Question:
Can i get an explanation for the 'for each' loop, because it doesn't make much sense to me. Particularly, what do STANDARDIZE-APART() and the second last line do?
which is 'FOL_BC_ASK(KB,[p1...,pn|REST(goals)],COMPOSE(@',@)) U ans'
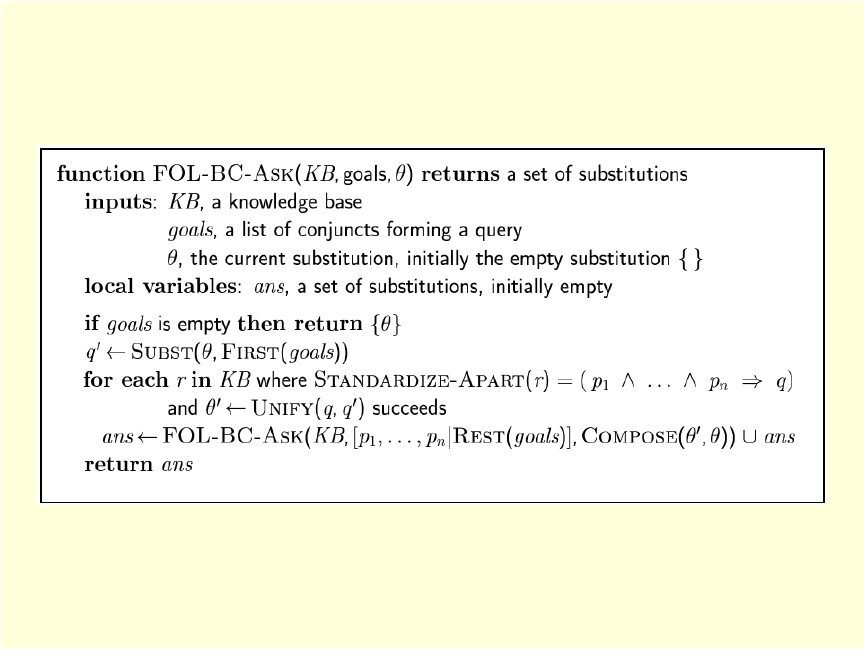
Answer: r is an FOL sentence in the knowledge base.
Among other things, an FOL sentence may contain quantifiers and variables.
For any FOL sentence, there is a simplified form of it, in a variety of forms like CNF (Conjunctive Normal Form) (Horn clauses are similar), which this algorithm operates on. A CNF-style simplification is restricted to a specific, limited set of operators and generally results in an expanded statement compared to the original (sometimes substantially longer). CNF does not use quantifiers, though variables are allowed.
Quantifiers are the operators "for-all" (universal), and "there-exists" (existential). Each quantifier takes a variable (or list of variables) and a single (sub) statement over which the variables introduced (in the list) are quantified. These variables are said to be bound, (in the quantified expression). .
CNF does not allow for explicitly expressed quantifiers nor does it provide for multiple or separate scopes for variables! So not only do the quantifiers have to be eliminated, but the scopes for the variables must be eliminated as well (or collapsed to a single scope). (The scopes are pretty easy to eliminate and so this is done first.)
When a single statement contains multiple quantifiers, it is perfectly acceptable in FOL for the same variable name to be reused in a quantifier having disjoint scope. Thus, the following single (though compound) statement is an acceptable one in FOL :
'''
(there-exists(x) (Father(x,Joe))) AND (there-exists(x) (Mother(x,Joe)))
'''
which says there is some x who is the father of Joe, and there is some x (a different x) who is the mother of Joe.
In the above statement, the variable x is introduced twice, though the two distinct uses of it are actually unrelated! However, because x is used twice, when we read and interpret or manipulate and transform this statement, we must remain aware of the two separate scopes (or else our transformations will sometimes fail to be equivalent). This is true in general of any FOL statement, meaning that we need to be aware of scoping for the purposes of interpretation and manipulation of a general FOL statement.
The following statement is equivalent from a logical perspective, but does not use x twice:
'''
(there-exists(x) (Father(x,Joe))) AND (there-exists(y) (Mother(y,Joe)))
'''
If we guarantee our (transformed) statements do not have overlapping variables (i.e. there are no two uses of the same variable name in disjoint scopes), we no longer need to consider the two separate scopes introduced by the two uses of quantification. We can effectively consider that there is only one single scope for the variables of such statements. This is the essence of the apart'ness of STANDARDIZE-APART, by ensuring variables across scopes don't overlap (by giving them each unique names), we no longer need to consider multiple scopes separately within a single statement (that may have had multiple quantifiers).
(You'd do the same thing in Java if you merged two procedures or methods or statement blocks together into one: you'd want to make sure that the chosen variable names are unique between them so they don't conflict.)
STANDARIZE-APART is doing conversion to CNF, which requires collapsing of multiple scopes into one, and, elimination of quantifiers (as well as replacement of certain operators like implication and equivalence with counterparts in terms of "and", "or", and "not").
Existential quantifiers are eliminated in favor of skolem functions as follows: in Second (and Higher) Order Logic we can quantify over functions (e.g. there-exists(f) such that f() ...), however, in First Order Logic, we cannot quantify over functions. Yet though we cannot quantify over functions in FOL, we can still use functions. . (CNF and horn-clause forms also honor the assumed existence of functions.) Skolemization is a replacement of existential quantification in which the existentially quantified variable (wherever it appears in the sub statement) is substituted with a newly made up and appropriately parametrized function (a new function is made up for each such existential quantifier replacement, and the supplied parameters have to do with context of other enclosing quantifiers). This newly introduced function is simply assumed to exist without needing an existential quantifier. Having eliminated the uses of the existentially quantified variable (in favor of the new function), we can now omit the existential quantification operator itself and just keep the modified sub statement.
Universal quantifiers are promoted to the outermost (scope) of the statement and can simply be eliminated (1) because scopes have been collapsed, and (2) because there are no longer any existential quantifiers (as those have already been eliminated by skolemization) and (3) since in various CNF/horn forms all variables are simply assumed to have universal quantification.
---
Unification is a composition technique in which we consider what we know if we combine two (otherwise separate) pieces of information about the same relationship, R. The pieces of information take the form of the variable and constant parameters to the relationship. Unlike standardization, unification doesn't always succeed, which is to say that, it doesn't always reveal more information.
---
The last line is a recursive invocation of backward chaining for the next level of the back chaining search, in which the one goal (e.g. a CNF statement) that has been addressed is substituted with the resulting sub goals. By addressed I mean unification succeeds, and unification succeeding means that we have at least nominally advanced the state of our search engine, and this advancement merits further search exploration (another level).